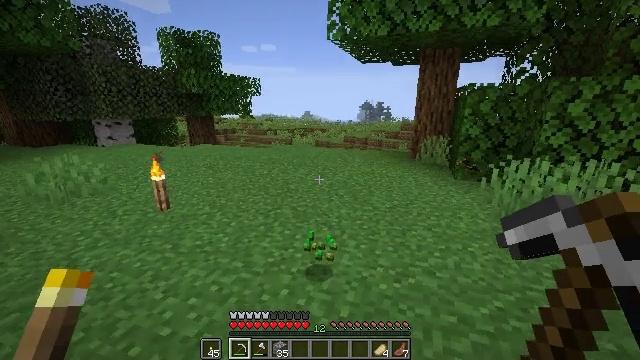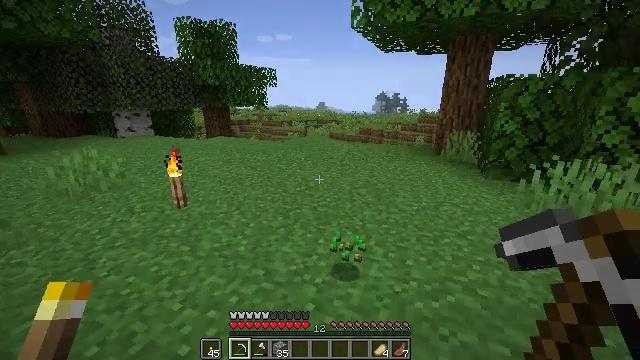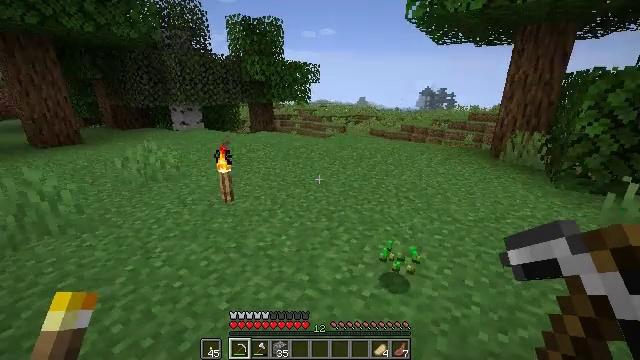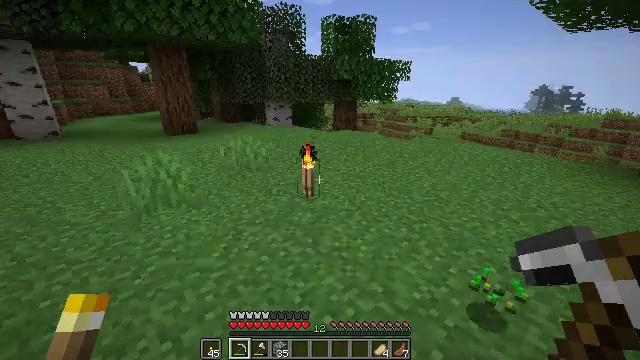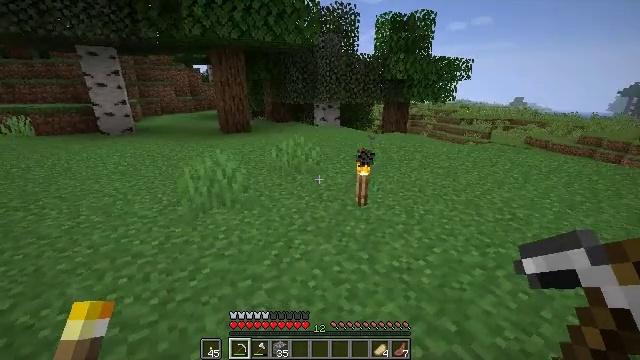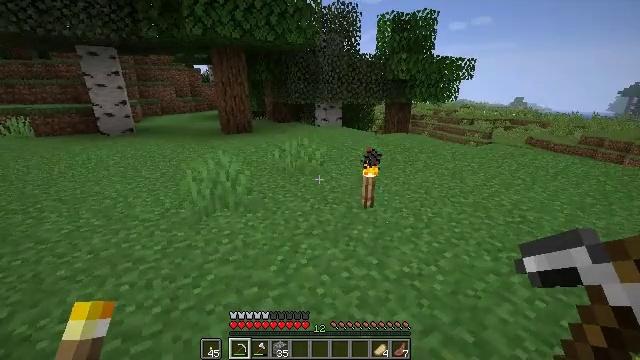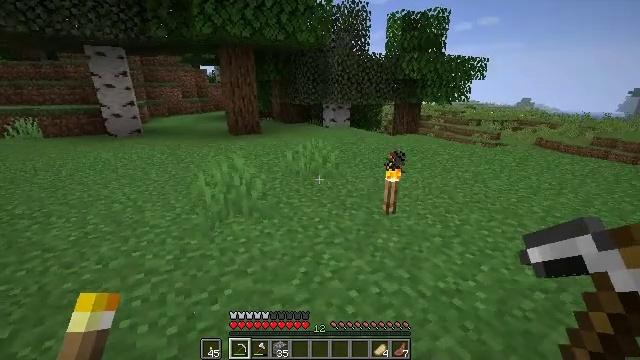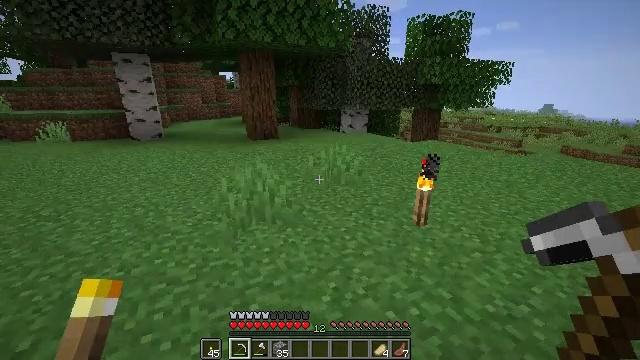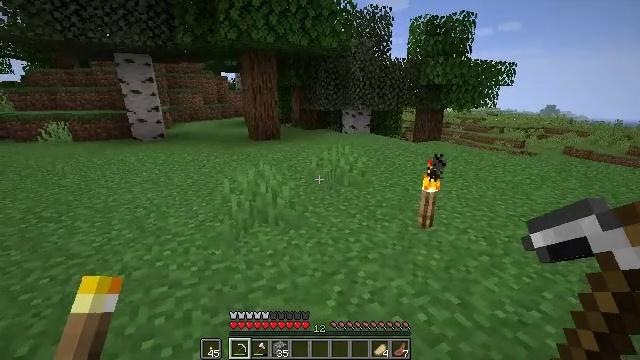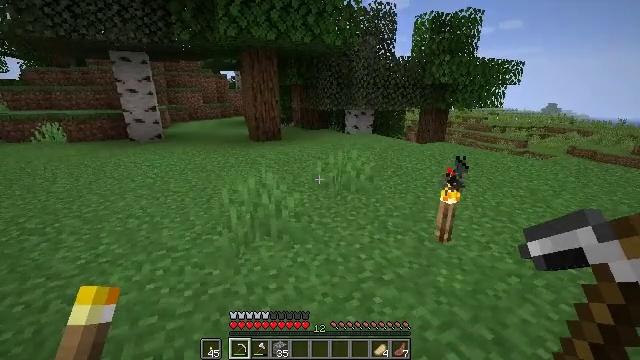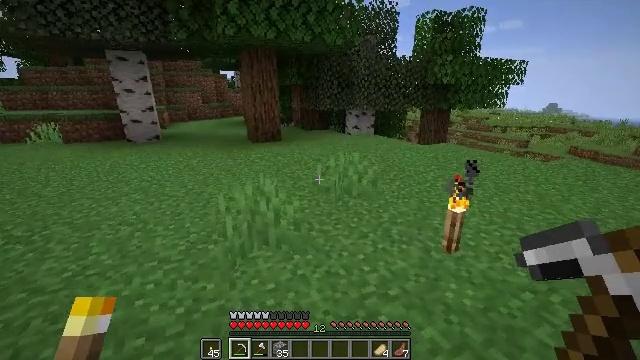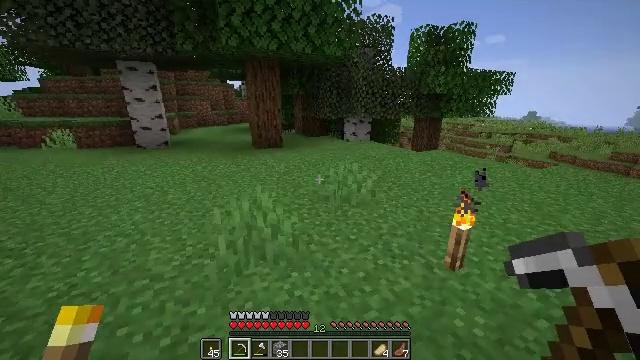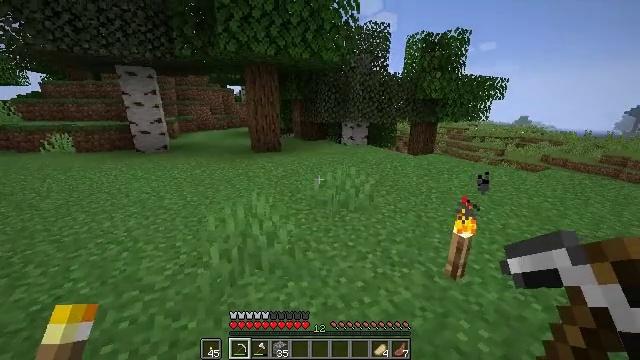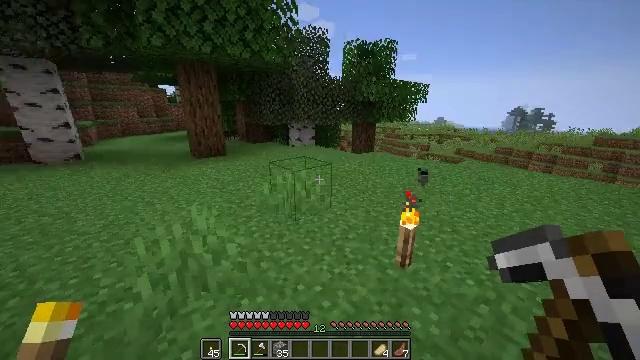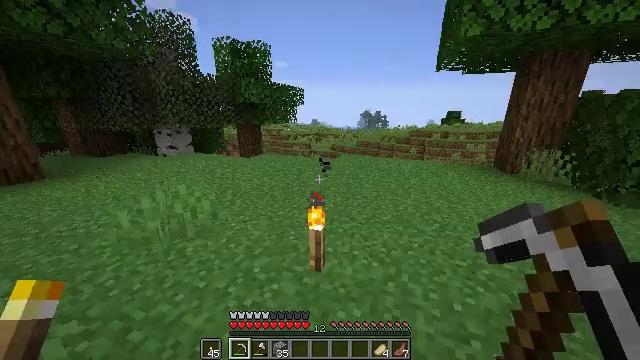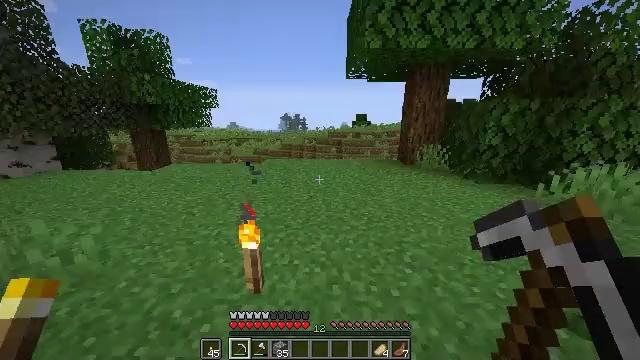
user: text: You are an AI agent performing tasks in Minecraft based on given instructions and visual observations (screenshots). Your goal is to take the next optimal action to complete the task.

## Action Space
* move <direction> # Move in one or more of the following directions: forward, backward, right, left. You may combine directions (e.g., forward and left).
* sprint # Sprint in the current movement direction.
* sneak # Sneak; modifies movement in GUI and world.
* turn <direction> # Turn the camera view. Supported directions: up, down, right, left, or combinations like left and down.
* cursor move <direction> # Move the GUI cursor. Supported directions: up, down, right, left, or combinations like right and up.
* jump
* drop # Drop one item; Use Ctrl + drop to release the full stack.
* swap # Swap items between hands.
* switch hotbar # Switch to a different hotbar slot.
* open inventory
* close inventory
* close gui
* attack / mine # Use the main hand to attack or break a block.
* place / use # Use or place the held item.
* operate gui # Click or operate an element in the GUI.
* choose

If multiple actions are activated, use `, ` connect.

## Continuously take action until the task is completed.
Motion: motion action
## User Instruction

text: Combat the chicken.
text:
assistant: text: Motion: move forward and move left, turn left and down
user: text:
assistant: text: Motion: move forward and move left, turn left
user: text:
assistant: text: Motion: move forward and move left, turn left
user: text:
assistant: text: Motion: move forward and move left, turn left
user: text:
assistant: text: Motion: move forward and move left
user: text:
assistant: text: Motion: move forward and move left
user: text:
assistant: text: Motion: move forward and move left, turn left and up
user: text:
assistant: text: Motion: move forward
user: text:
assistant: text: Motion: move forward
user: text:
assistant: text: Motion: move forward, sprint
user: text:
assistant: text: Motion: move forward, sprint
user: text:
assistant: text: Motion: move forward, sprint
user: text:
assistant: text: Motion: move forward, sprint, turn right
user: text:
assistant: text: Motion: move forward, sprint, turn right
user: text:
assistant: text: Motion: move forward, sprint, turn right
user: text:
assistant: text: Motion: move forward, sprint, turn right and up
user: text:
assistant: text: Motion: move forward, sprint, turn left and up
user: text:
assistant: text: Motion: move forward, sprint
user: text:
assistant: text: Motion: move forward, sprint, jump
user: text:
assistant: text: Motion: move forward, sprint, jump
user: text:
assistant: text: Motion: move forward, sprint, jump
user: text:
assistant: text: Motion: move forward, sprint, jump
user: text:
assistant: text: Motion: move forward, sprint, jump
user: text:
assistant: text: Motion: move forward, sprint, turn left, jump
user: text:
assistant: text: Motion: move forward, sprint, turn left
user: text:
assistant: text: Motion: move forward, sprint, turn left and down
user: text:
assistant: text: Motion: move forward, sprint, turn left
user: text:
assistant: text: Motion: move forward, sprint
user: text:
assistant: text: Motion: move forward, sprint, jump
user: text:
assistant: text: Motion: move forward, sprint, jump